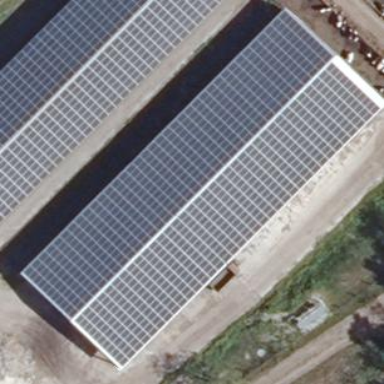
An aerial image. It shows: Stable with small solar photovoltaic panel for electricity generation.